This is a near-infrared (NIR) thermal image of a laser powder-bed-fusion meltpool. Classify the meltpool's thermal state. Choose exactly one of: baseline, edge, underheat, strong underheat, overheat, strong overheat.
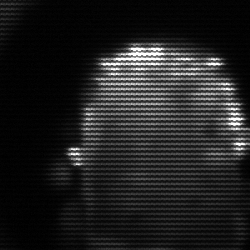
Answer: baseline